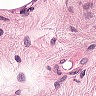
Metastatic tissue present: no